Interaction volume radius: 10 \u00c5
Interaction volume height: 30 \u00c5
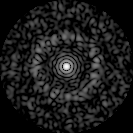
Disorder parameter: 0.8342